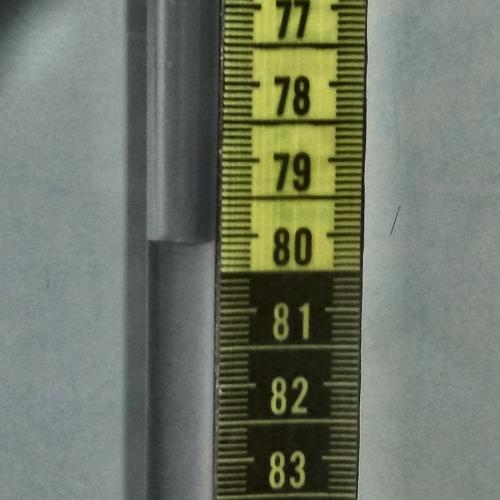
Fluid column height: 80.1 cm